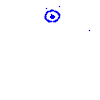
Particle: proton